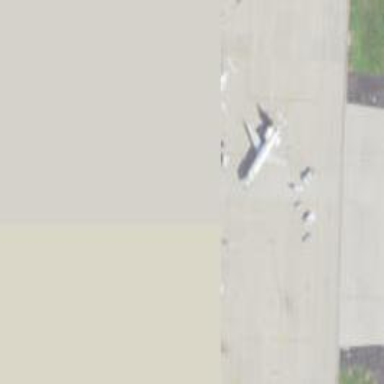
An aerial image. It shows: Airport gate.